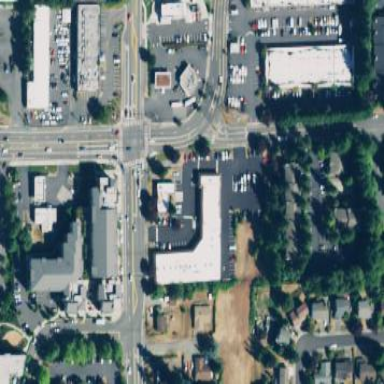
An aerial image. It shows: Retail area.